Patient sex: M
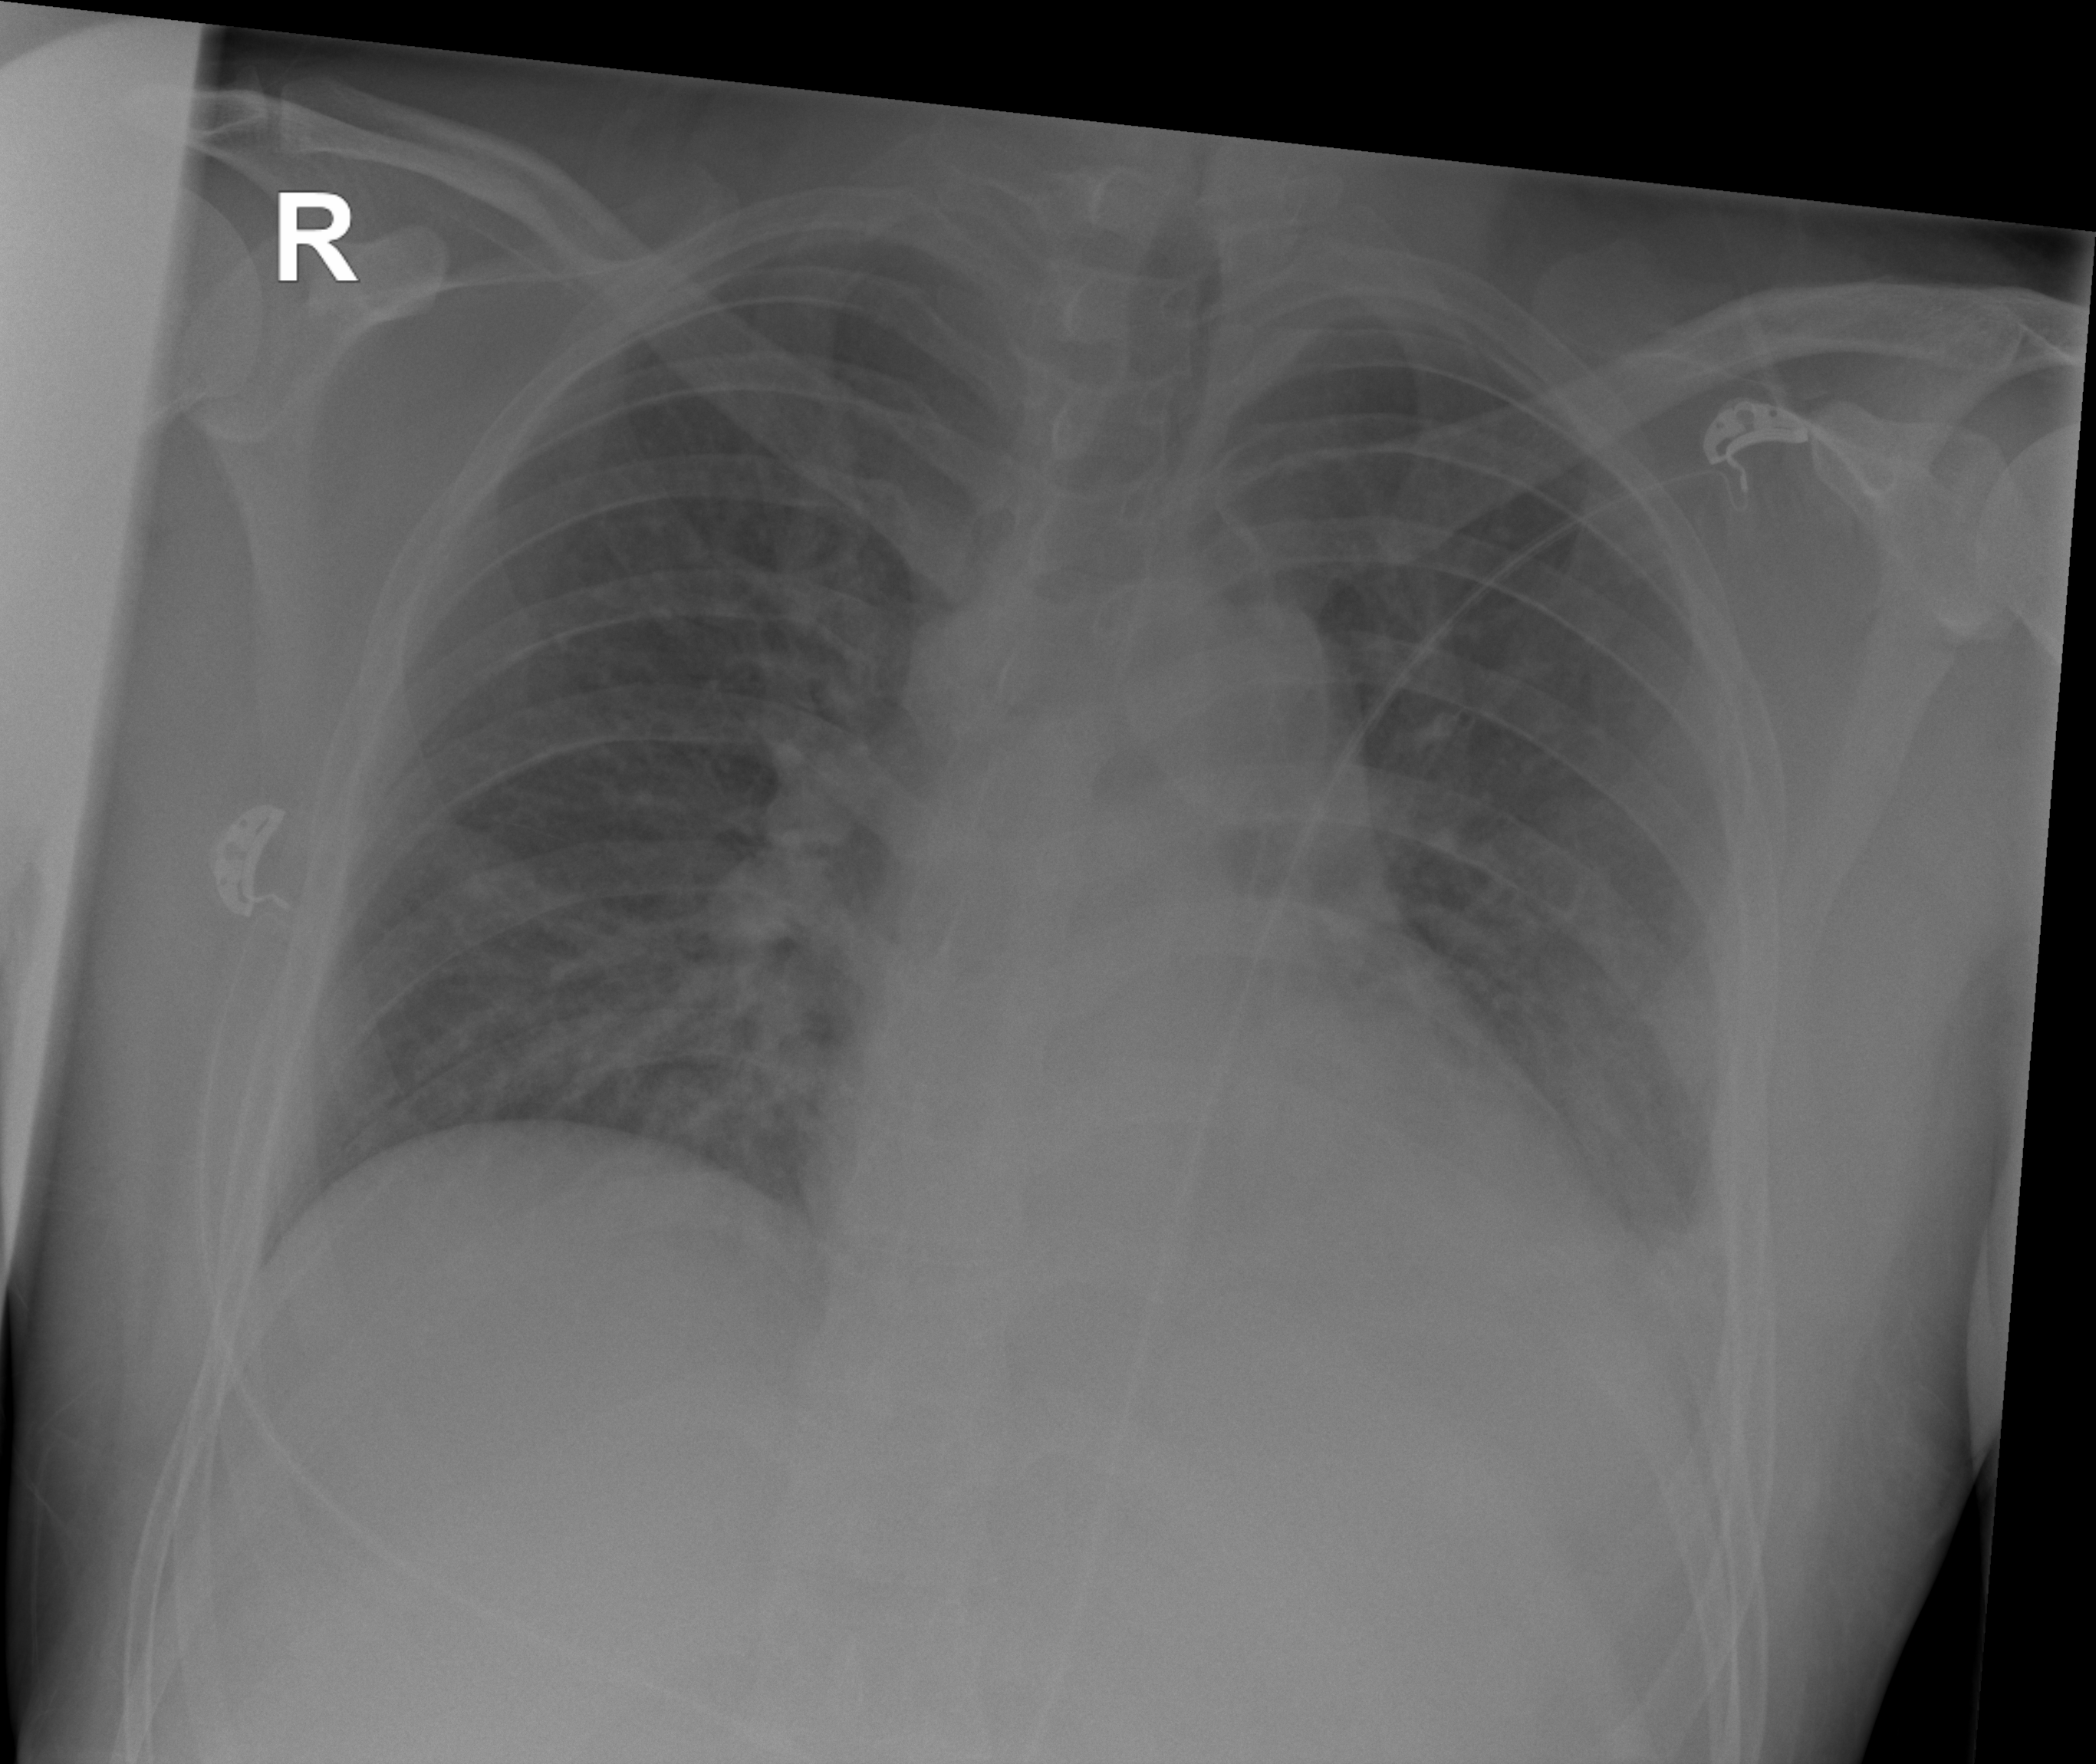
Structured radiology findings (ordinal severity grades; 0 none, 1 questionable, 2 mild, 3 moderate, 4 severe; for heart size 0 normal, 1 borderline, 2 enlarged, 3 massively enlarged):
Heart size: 2
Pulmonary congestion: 2
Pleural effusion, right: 0
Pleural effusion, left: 2
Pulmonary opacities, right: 0
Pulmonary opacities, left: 0
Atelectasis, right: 0
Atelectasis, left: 2